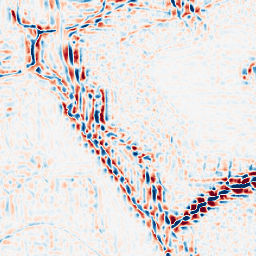
Category: wavelet
Decomposition family: wavelet_reverse_biorthogonal
Decomposition parameters: wavelet: rbio2.4
level: 3
Upsampling method: bilinear
Upsampling parameters: scale: 2
Upsampling scale: 2